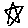
Label: star